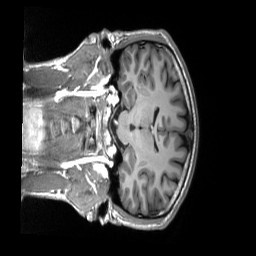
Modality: T1w
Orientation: coronal
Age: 26
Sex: male
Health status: healthy
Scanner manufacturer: siemens
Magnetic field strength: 3 T
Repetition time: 2.53 s
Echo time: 0.00219 s